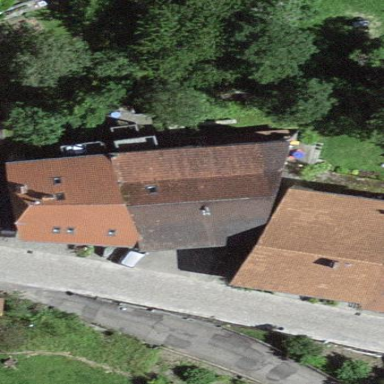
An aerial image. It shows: Residential building.